Interaction volume radius: 5 \u00c5
Interaction volume height: 20 \u00c5
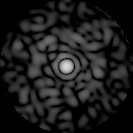
Disorder parameter: 0.8091